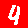
Digit: 4